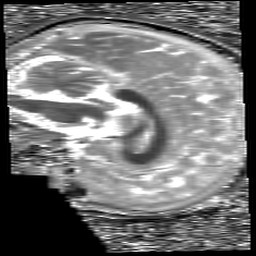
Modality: T1map
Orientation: sagittal
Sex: male
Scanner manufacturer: siemens
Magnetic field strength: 3 T
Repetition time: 5 s
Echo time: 0.00368 s